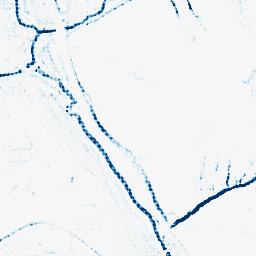
Category: morphological
Decomposition family: morphological_ellipse
Decomposition parameters: operation: closing
width: 5
height: 5
Upsampling method: sinc_blackman
Upsampling parameters: scale: 4
kernel_size: 4
Upsampling scale: 4